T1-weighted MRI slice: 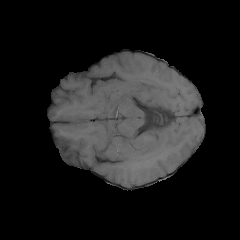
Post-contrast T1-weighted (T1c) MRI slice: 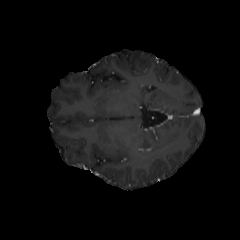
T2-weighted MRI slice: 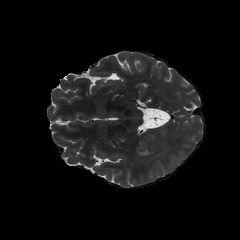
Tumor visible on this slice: no